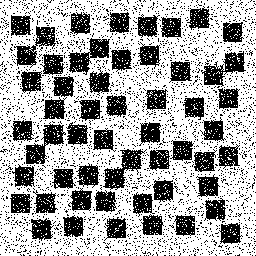
Squares: 56
Triangles: 0
Stars: 0
Total shapes: 56